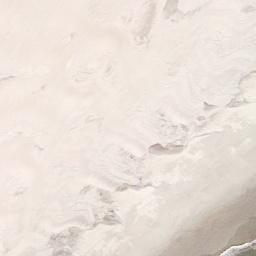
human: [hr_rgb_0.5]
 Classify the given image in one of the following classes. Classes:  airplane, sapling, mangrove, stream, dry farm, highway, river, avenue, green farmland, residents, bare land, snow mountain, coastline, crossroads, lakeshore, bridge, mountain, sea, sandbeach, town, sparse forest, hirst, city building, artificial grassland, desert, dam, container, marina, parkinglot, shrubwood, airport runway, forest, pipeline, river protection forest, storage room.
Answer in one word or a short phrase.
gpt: sandbeach